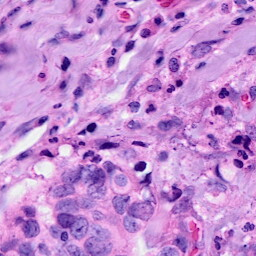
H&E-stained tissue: Breast